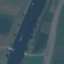
Land use / land cover class: River